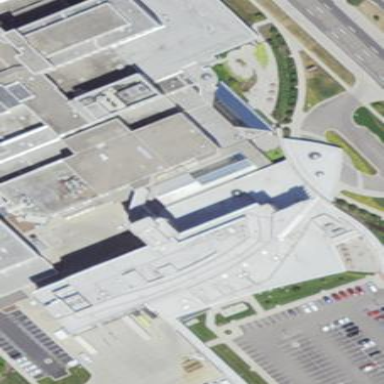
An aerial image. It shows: Hospital building.